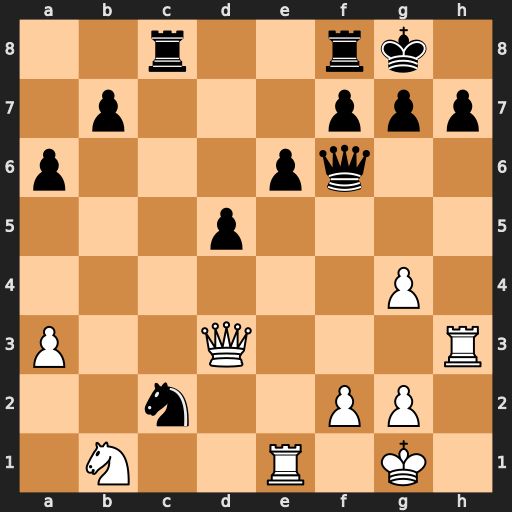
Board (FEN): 2r2rk1/1p3ppp/p3pq2/3p4/6P1/P2Q3R/2n2PP1/1N2R1K1
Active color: w
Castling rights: -
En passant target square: -
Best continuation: Qxh7#